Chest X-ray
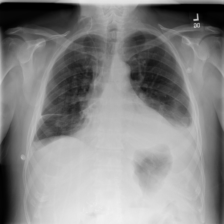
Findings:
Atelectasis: positive
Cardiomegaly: negative
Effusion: positive
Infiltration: positive
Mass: negative
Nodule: negative
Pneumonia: negative
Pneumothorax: negative
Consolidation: negative
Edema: negative
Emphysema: negative
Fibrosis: negative
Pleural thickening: negative
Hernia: negative